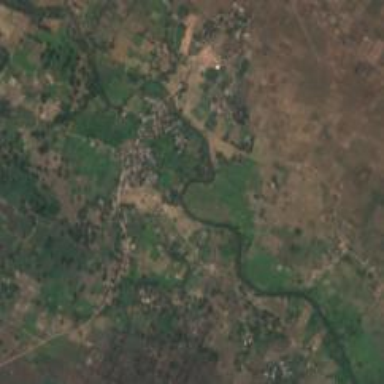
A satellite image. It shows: Village area.